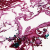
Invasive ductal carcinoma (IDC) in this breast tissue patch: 0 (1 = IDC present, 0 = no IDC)